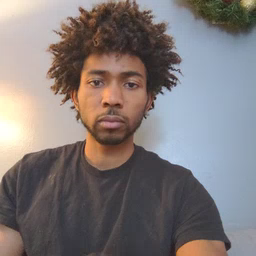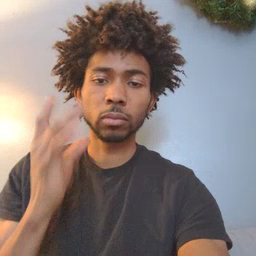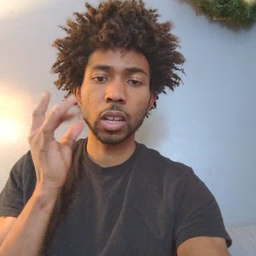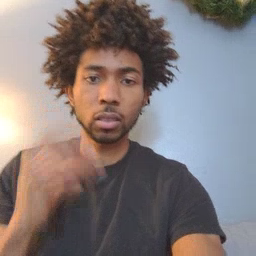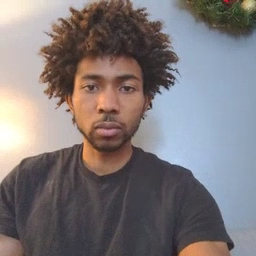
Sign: kitty